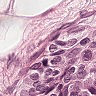
Metastatic tissue present: yes